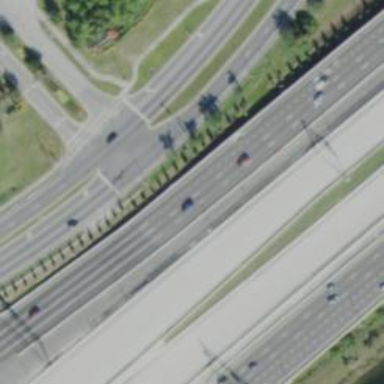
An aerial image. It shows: Asphalt motorway.